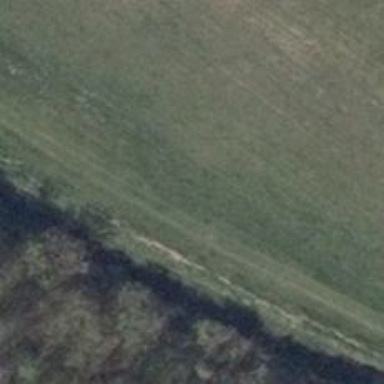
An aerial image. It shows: Grass track with grade5 tracktype.